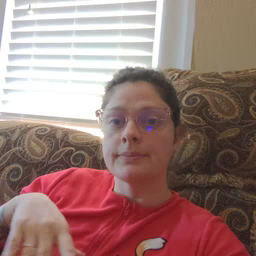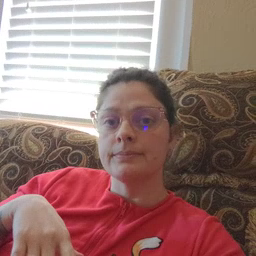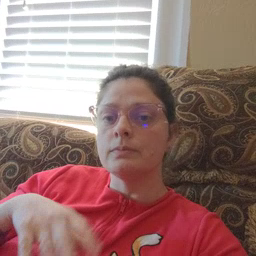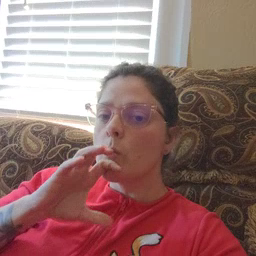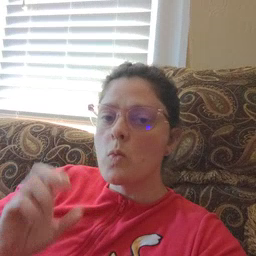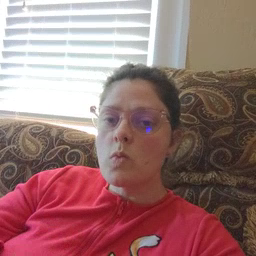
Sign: old